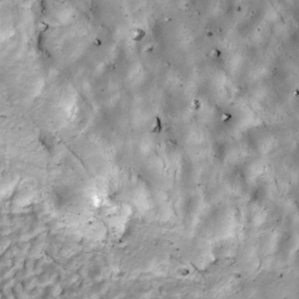
Label: non_frost